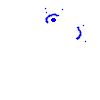
Particle: electron